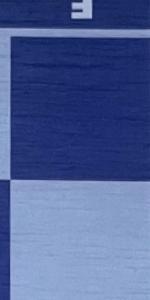
Label: Empty